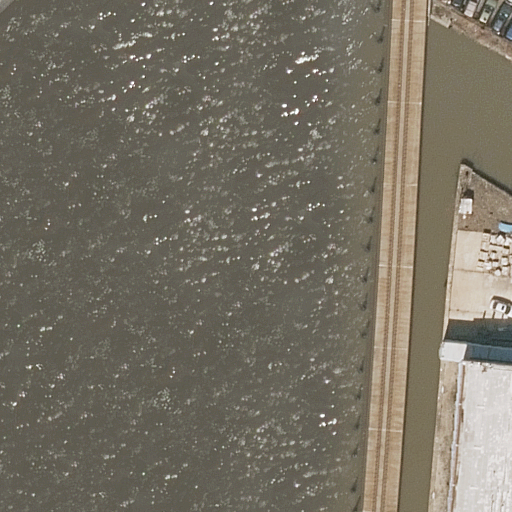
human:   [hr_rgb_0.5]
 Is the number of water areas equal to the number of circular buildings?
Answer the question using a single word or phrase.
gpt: no

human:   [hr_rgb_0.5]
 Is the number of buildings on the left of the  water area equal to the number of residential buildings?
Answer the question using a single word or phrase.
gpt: no

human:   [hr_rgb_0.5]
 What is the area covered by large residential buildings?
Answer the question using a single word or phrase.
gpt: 1013m2

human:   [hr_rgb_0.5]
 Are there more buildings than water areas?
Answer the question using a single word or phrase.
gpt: no

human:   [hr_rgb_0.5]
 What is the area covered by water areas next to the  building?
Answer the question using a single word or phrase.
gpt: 7722m2

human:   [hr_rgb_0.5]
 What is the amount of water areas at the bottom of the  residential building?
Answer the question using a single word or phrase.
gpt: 0

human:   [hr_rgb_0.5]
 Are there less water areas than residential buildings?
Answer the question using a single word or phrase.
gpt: no

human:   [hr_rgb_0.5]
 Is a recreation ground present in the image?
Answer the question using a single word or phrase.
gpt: no

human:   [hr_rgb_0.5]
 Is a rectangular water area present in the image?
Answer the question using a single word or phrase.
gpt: yes

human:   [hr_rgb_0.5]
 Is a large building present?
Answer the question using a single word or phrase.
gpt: yes

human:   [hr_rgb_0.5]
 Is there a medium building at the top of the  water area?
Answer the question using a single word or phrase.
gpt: no

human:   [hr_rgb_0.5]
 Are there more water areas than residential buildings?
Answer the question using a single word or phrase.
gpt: no

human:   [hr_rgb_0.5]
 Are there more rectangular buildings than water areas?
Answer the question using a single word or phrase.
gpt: no

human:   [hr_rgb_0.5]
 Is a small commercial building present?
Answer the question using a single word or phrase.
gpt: no

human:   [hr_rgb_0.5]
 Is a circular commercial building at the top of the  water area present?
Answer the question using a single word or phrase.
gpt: no

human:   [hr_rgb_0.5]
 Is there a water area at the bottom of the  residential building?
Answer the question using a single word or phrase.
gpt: no

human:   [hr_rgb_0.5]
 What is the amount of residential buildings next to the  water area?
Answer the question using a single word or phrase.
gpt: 1

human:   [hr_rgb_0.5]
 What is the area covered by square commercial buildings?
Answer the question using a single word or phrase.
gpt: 0m2

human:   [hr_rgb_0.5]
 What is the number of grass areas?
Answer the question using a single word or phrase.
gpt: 0

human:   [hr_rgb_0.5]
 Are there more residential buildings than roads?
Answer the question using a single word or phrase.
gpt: yes

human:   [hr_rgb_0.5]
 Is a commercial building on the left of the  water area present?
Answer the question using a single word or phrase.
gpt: no

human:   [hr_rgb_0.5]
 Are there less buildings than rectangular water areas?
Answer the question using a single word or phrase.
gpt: no

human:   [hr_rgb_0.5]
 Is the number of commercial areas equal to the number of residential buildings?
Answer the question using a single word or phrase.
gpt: no

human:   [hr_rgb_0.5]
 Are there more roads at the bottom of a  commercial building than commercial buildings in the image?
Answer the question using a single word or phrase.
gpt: no

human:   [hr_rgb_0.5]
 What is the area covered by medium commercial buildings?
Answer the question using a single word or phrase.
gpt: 0m2

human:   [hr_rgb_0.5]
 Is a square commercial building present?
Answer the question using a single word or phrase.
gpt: no

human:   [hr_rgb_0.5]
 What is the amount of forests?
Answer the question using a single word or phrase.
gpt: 0

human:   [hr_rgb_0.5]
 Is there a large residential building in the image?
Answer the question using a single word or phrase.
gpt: yes

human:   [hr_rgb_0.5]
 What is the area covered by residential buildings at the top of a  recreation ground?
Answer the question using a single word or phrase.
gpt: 0m2

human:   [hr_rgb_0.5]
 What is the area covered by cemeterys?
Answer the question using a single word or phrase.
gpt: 0m2

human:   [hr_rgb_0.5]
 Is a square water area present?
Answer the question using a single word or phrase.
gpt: no

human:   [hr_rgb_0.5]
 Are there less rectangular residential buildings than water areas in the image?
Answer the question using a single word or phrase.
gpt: yes

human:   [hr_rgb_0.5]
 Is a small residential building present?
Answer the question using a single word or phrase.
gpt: no

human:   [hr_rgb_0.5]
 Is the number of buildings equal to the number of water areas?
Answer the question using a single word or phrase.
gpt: yes

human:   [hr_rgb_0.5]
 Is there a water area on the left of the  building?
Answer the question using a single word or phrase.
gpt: yes

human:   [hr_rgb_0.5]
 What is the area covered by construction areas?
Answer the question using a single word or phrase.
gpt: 0m2